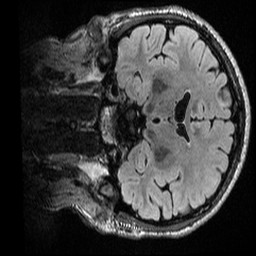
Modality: T2w
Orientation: coronal
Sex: male
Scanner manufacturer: ge
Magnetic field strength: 3 T
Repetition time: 6 s
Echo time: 0.1286 s